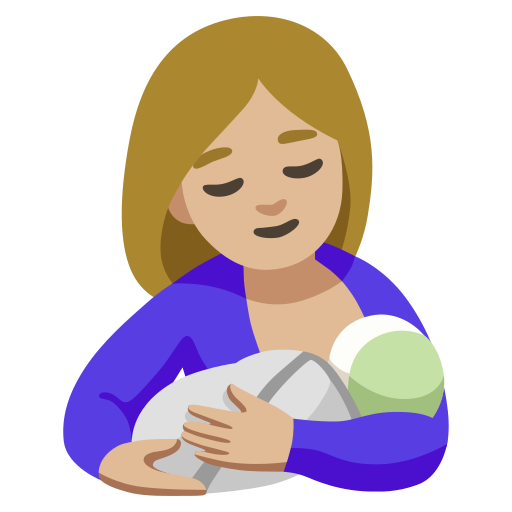
Emoji: 🤱🏼